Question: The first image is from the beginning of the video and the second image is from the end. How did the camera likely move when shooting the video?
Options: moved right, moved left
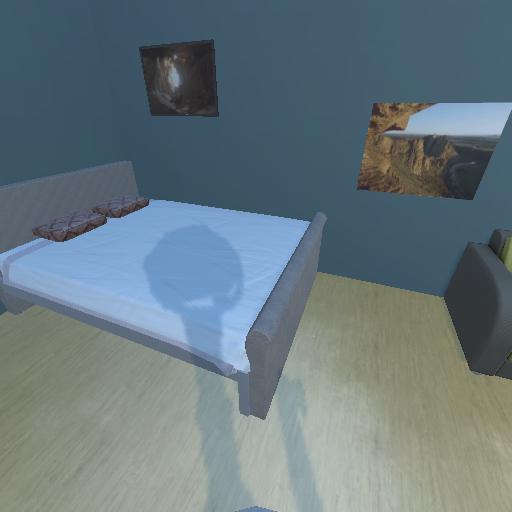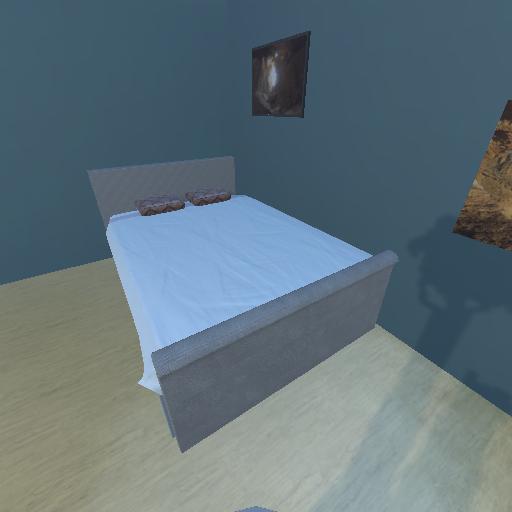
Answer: moved right